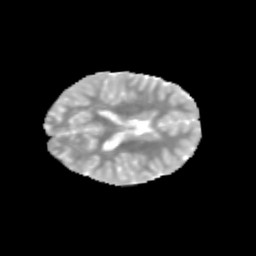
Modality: MD
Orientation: axial
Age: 11
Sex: female
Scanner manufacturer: siemens
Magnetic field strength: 3 T
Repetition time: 3.8 s
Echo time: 0.07 s